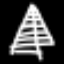
Label: The Eiffel Tower